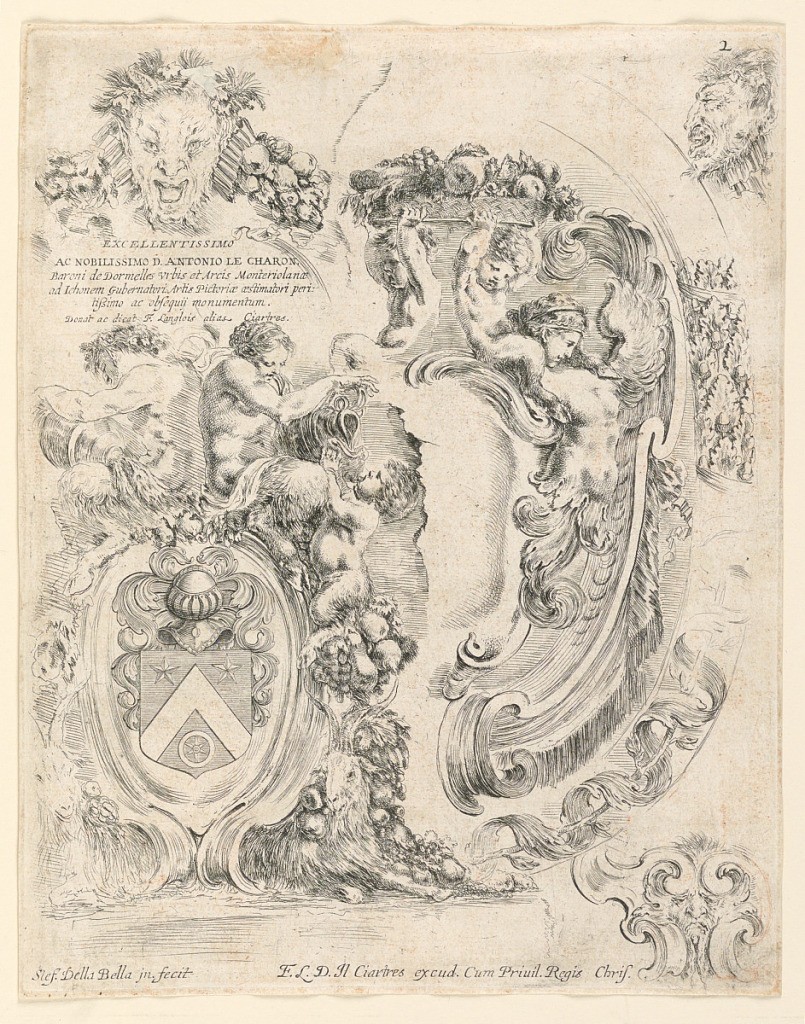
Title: Esctucheons and Details for Escutcheons, No. 2 from "Raccolta di varii cappriccii et nove inventioni di cartelle et ornamenti"
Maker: Stefano della Bella, Italian, 1610–1664
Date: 1648
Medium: Etching, red crayon on paper
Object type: Print
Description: No. 2 of the same set as -10, "Raccolta di varii cappriccii," etc.